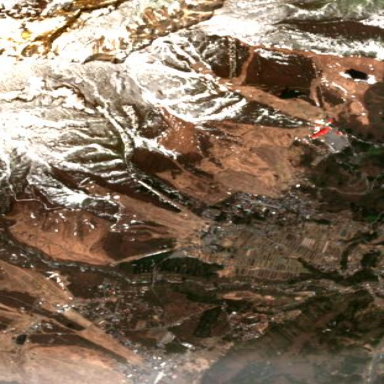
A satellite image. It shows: Area designated for winter sports.